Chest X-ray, PA view. Patient: 61 years old, sex M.
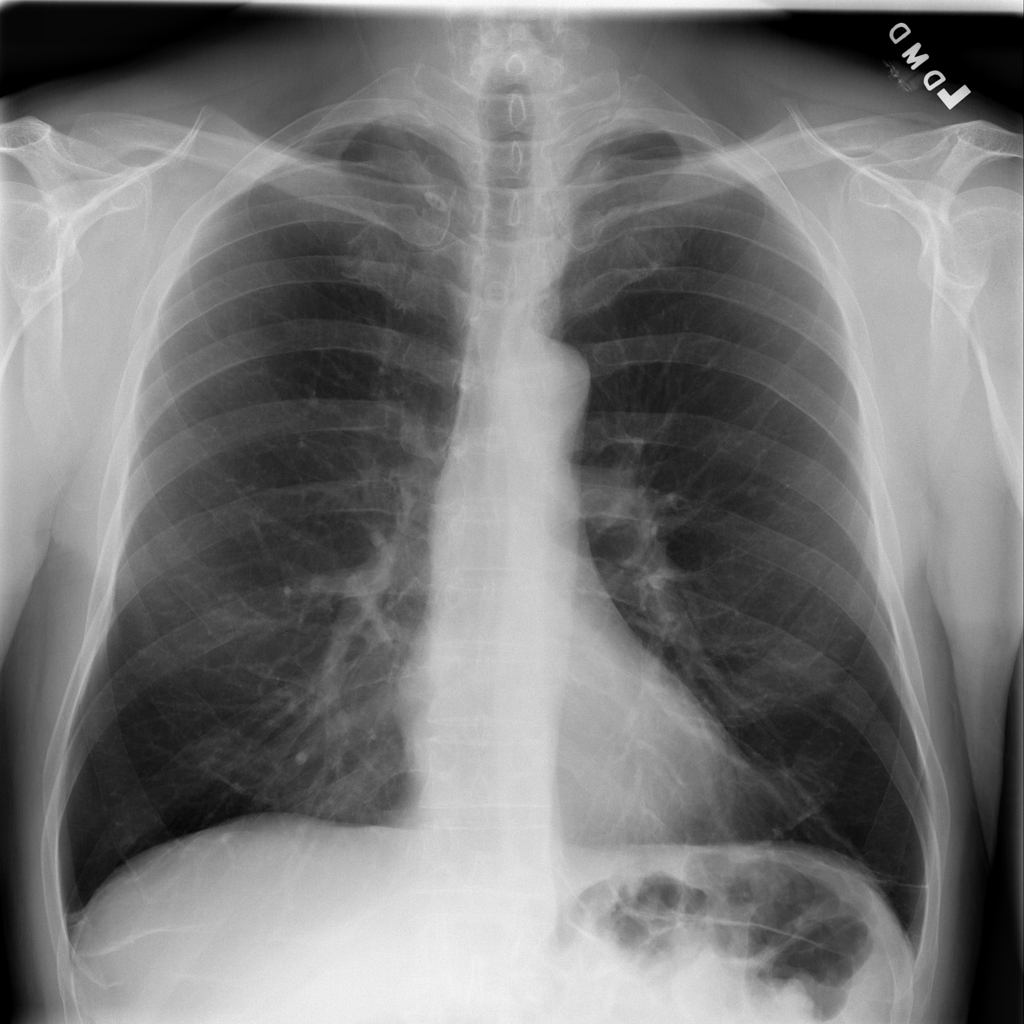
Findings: No Finding